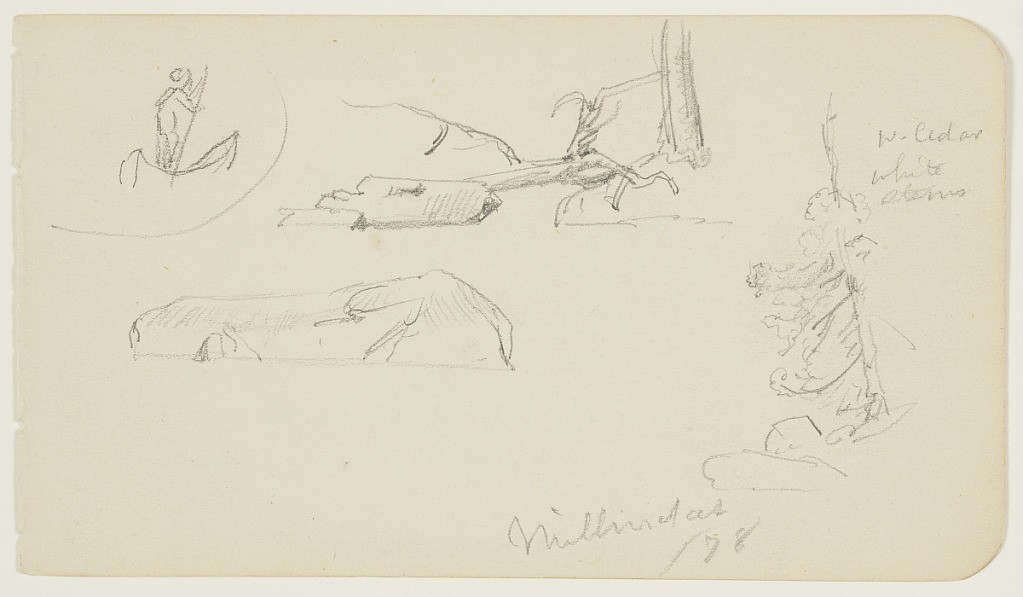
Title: Mixed Sketches, Lake Millinocket, Maine
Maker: Frederic Edwin Church, American, 1826–1900
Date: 1878
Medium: Graphite on white wove paper; verso: graphite
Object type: drawing
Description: Mixed sketches from Lake Millinocket, Maine, showing, at upper left, a standing figure paddling a canoe, a fallen tree beside another trunk at upper center, a long, submerged boulder below it at center left, while at center right, a cedar tree with several stones at its base is shown leaning slightly to the left.

Verso: Atmosphere and landscape sketch showing a view of a dynamic, cloudy sky over Lake Millinocket in Maine. Along the lower margin, the surface of the lake is shown bounded by distant mountains that form a rolling horizon in the background. Above, a chaotic mixture of puffy clouds are variously illuminated, likely by the light of the setting sun.